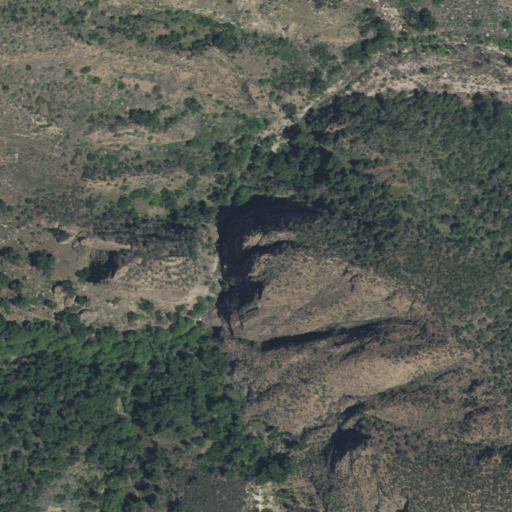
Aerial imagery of gap in California named Devils Gateway containing shrub, open development, evergreen forest, and mixed forest